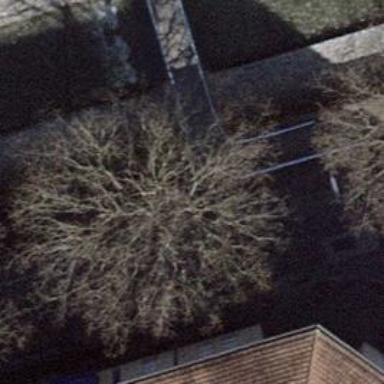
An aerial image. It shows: Footway road on concrete bridge.